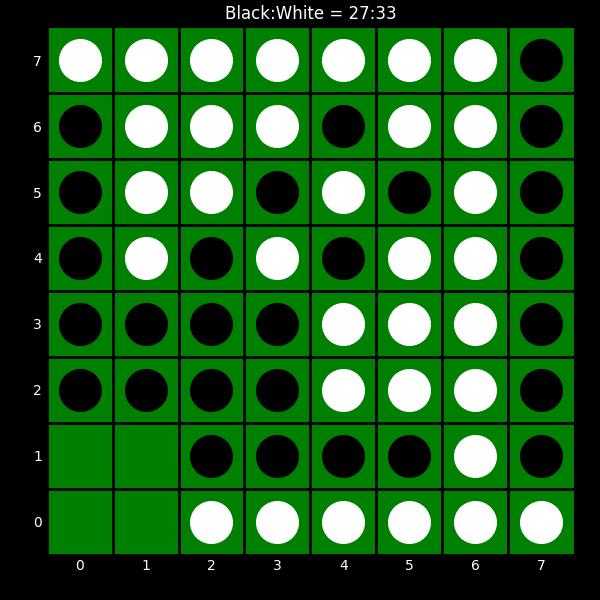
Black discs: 27
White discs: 33